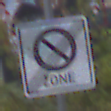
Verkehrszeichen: EndeEingeschraenktesHalteverbotZone
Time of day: MorningAfternoon
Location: Outdoor (Urban)
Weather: PartlyCloudy
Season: NotSpecified
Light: Natural